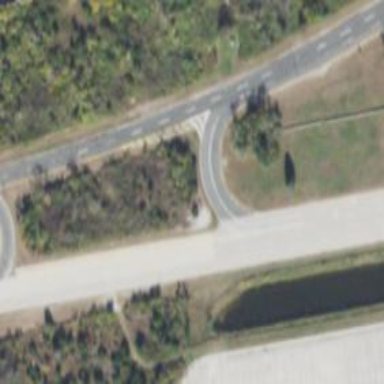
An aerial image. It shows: Secondary link road.